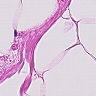
Metastatic tissue present: no